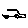
Label: car